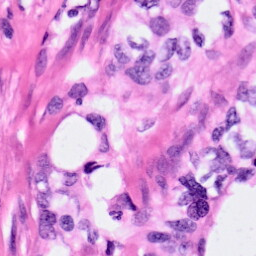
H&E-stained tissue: Pancreatic